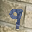
Label: 9